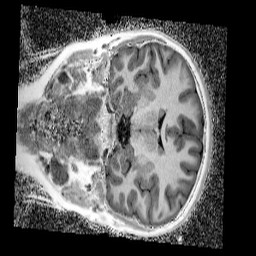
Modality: UNIT1_denoised
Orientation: coronal
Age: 9
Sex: female
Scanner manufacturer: siemens
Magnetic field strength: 3 T
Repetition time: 4 s
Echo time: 0.00299 s